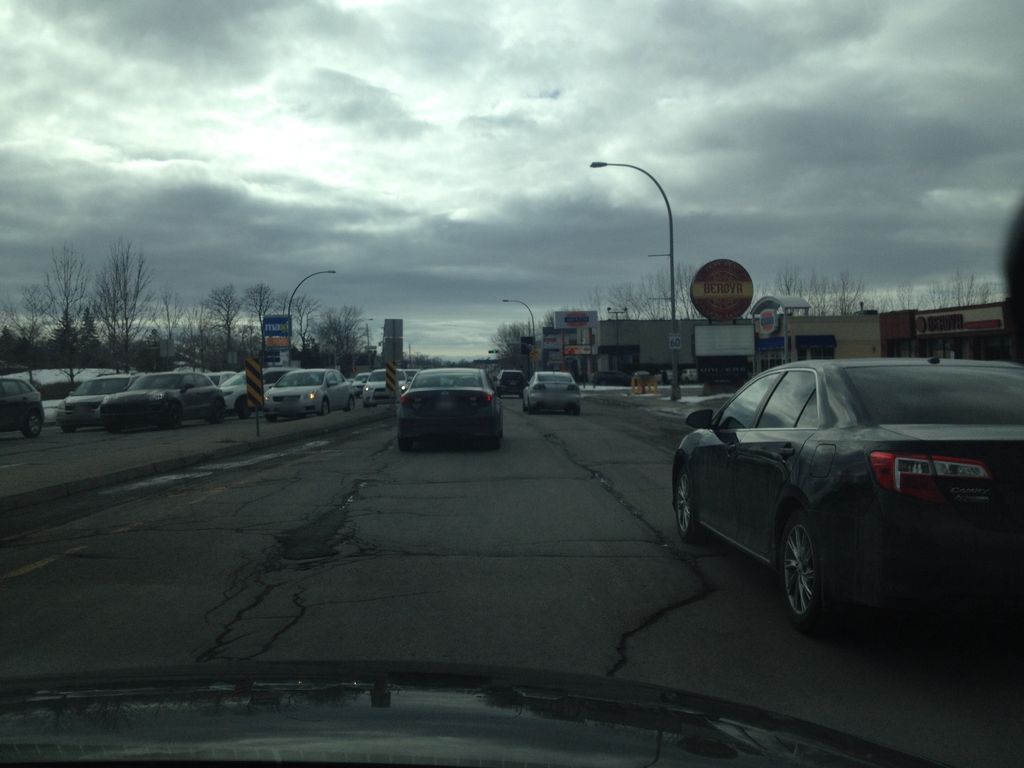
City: montreal